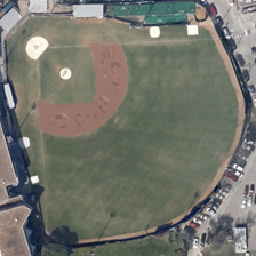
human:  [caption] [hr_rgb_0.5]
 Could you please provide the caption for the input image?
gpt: the baseballfield is surrounded by roads and lots of cars .

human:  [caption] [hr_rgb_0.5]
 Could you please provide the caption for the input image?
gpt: many cars surround the baseball field with red sand .

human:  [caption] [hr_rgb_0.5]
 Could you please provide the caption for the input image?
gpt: the fan shaped baseball field is next to building with brown roofs .

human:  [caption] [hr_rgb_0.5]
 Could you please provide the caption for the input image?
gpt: the baseball field is surrounded by houses and parking lot with some cars parked orderly .

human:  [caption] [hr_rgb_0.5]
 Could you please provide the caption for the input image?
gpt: many cars and several buildings are around a baseball field .